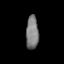
Tissue: prostate
Cell type: Endothelial cells
Senescence score: 0.7055
Nuclear area (px): 410
Mean DAPI intensity: 124.968